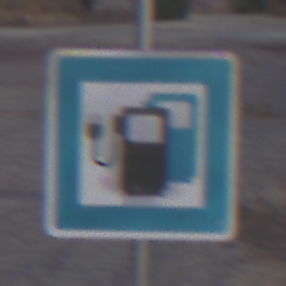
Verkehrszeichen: LadestationFuerElektrofahrzeuge
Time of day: SunriseSunset
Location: Outdoor (Suburban)
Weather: PartlyCloudy
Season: NotSpecified
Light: Natural